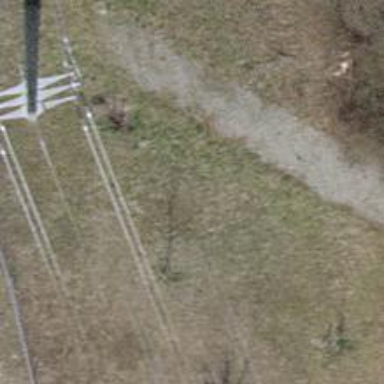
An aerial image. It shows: Concrete power pole.